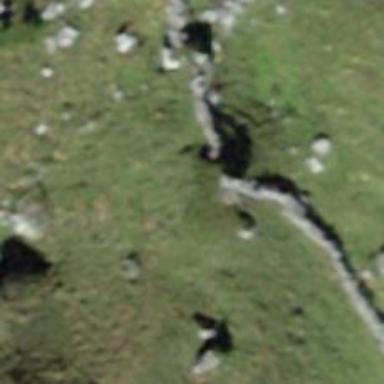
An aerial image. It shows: Wall barrier.